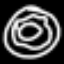
Label: donut